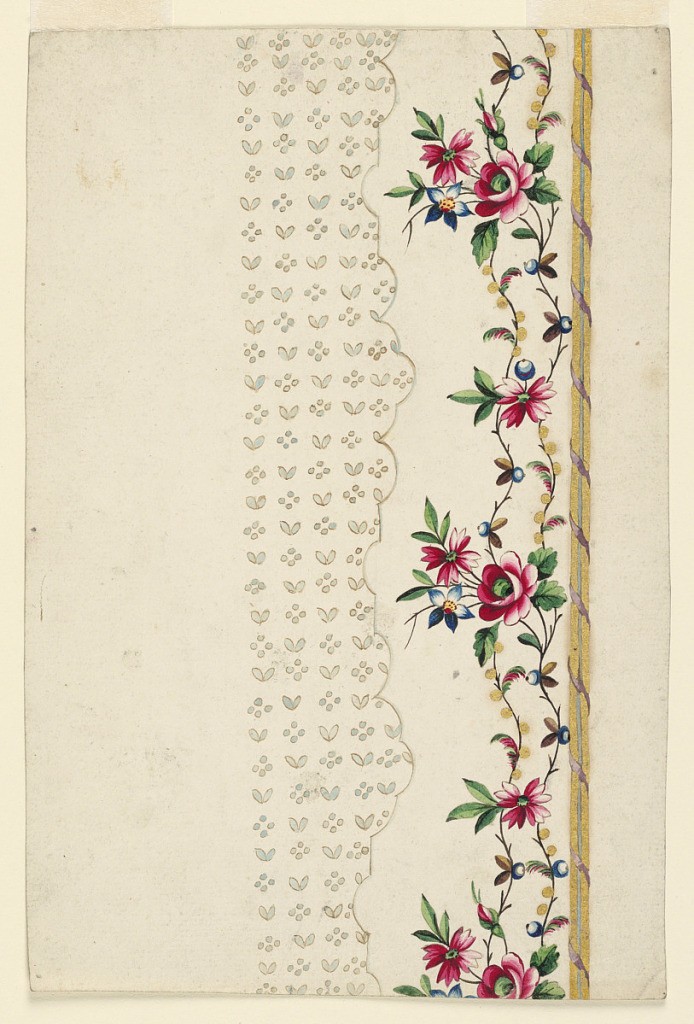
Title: Design for an Embroidery
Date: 1775–1790
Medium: Pen and ink, brush and blue watercolor, brush and gouache, gold on Dutch paper
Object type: Drawing
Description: A rising border is framed at right by two fold strips around which a ribbon is wound, at left, by the scalloped edge of the field. Two waved flower stems rise in the border. The field shows four dots and two leaves alternating in horizontal and vertical rows.